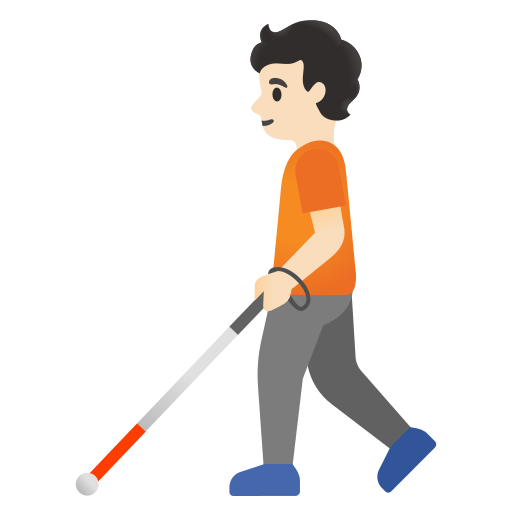
Emoji: 🧑🏻‍🦯